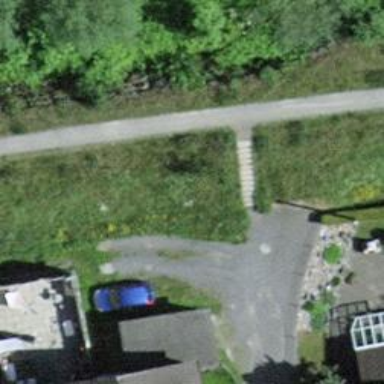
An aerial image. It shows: Paved steps.